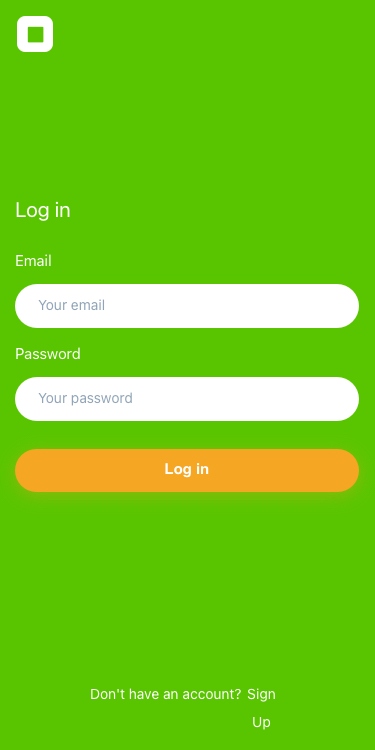
Text in this UI design:
Sign Up
Don't have an account?
Log in
Password
Email
Log in